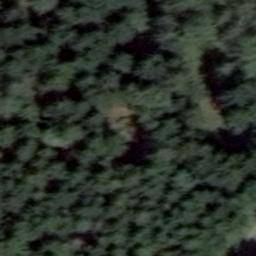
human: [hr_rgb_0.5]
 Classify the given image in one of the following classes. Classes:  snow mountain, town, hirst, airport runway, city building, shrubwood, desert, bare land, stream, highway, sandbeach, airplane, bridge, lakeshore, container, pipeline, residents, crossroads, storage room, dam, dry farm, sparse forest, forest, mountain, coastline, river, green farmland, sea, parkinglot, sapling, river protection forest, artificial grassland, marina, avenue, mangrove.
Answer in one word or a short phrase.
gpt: forest